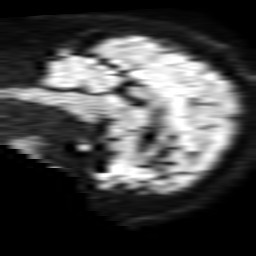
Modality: TRACE
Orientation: sagittal
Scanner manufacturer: philips
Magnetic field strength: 1.5 T
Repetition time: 3.486 s
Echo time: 0.07078 s